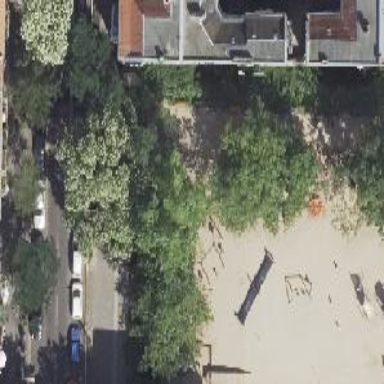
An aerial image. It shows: Playground with swings.